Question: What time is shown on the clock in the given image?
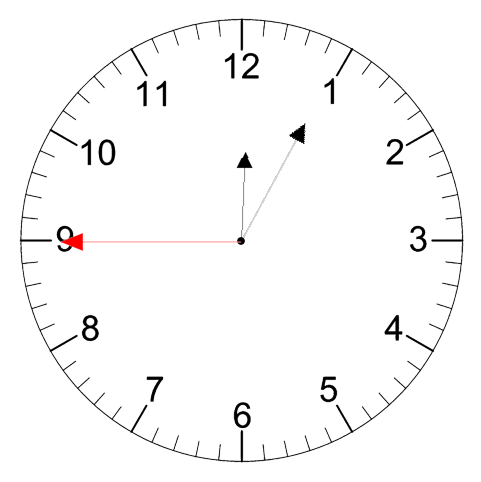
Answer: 12:04:45